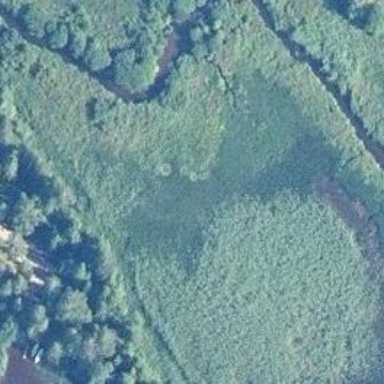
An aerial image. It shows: Bog wetland.